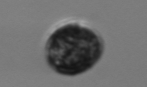
Label: Dinophyceae